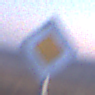
Verkehrszeichen: Vorfahrtsstrasse
Umgebung: Outdoor, Nature
Tageszeit: SunriseSunset
Wetter: Clear
Licht: Natural
Jahreszeit: NotSpecified
Kontrast: LowContrast